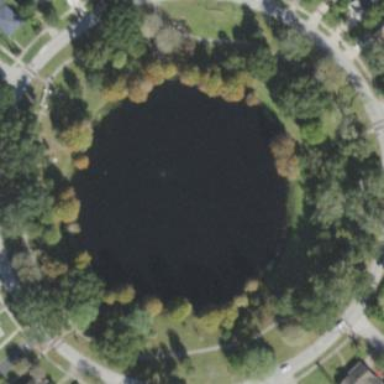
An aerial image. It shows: Park.